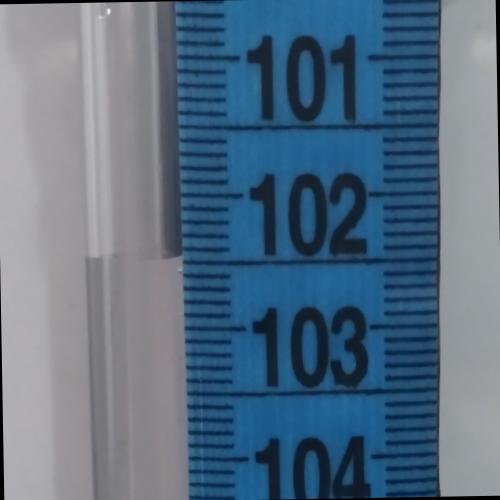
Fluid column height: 102.5 cm